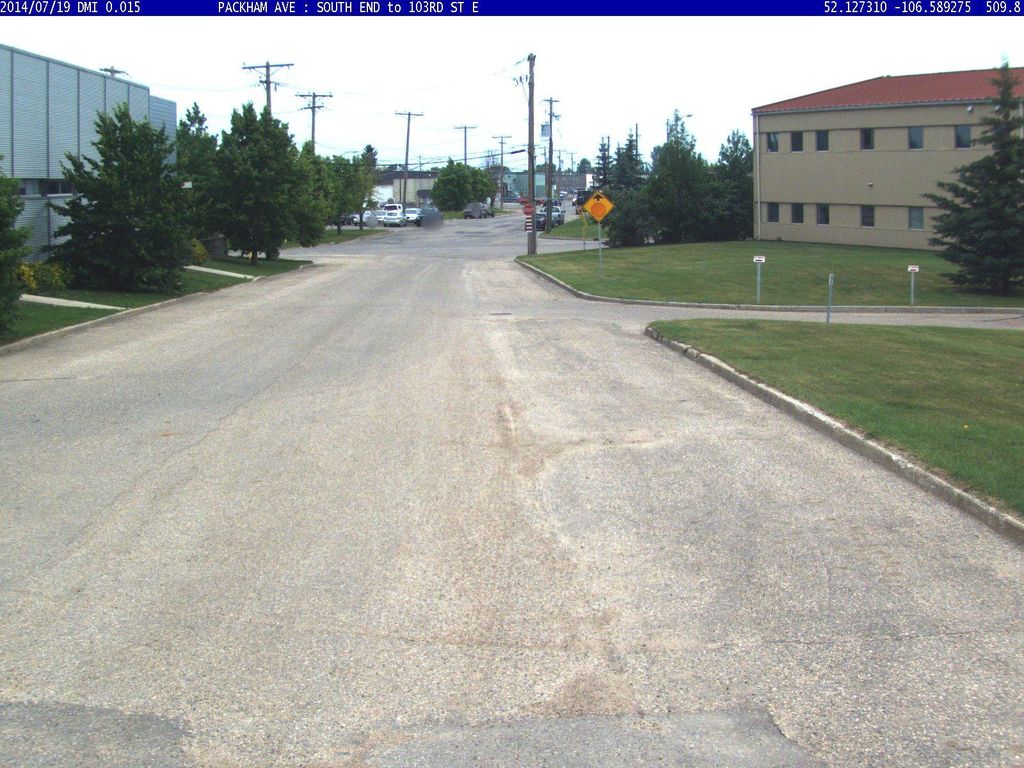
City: saskatoon